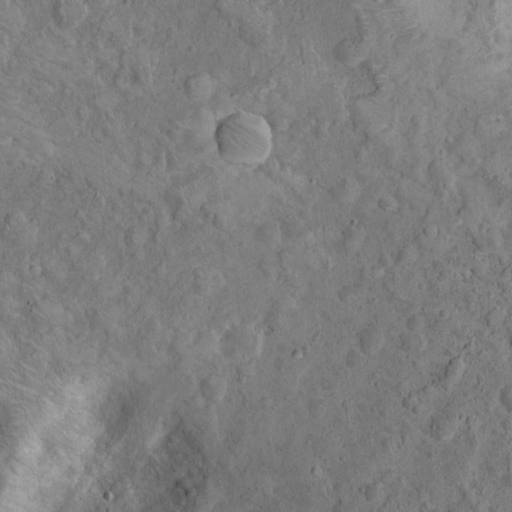
Objects detected: cone